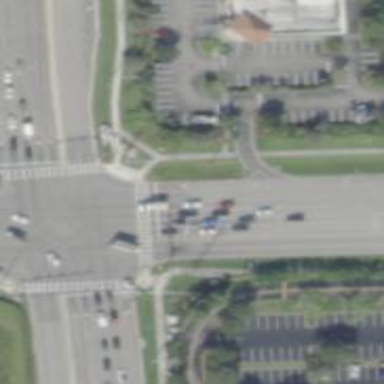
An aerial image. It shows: Marked road crossing.